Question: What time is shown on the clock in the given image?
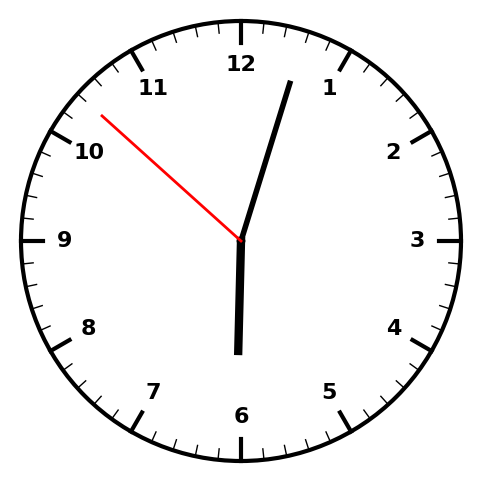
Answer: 06:02:52